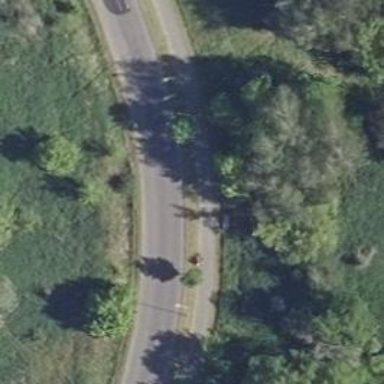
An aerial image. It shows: Unclassified road with separate asphalted sidewalk and cycleway.